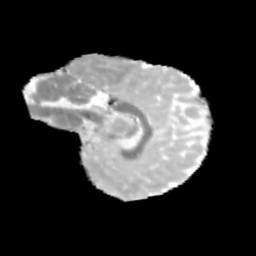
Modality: MD
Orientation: sagittal
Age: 10
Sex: male
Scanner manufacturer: siemens
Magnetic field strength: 3 T
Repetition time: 3.8 s
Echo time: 0.07 s